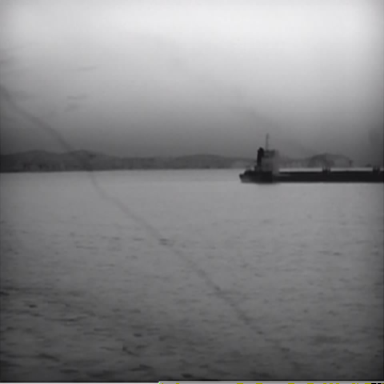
There is a liner in the infrared image.